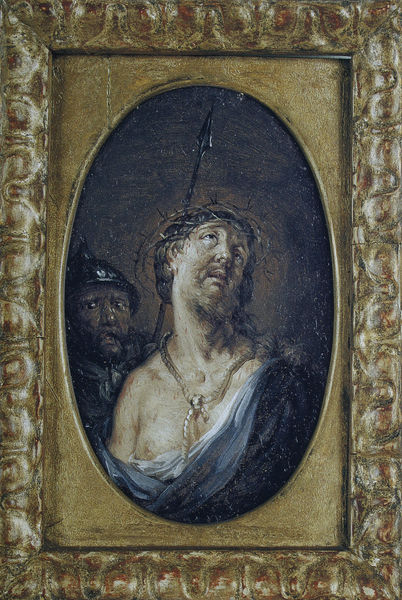
Titel: Ecce Homo
Künstler: Januarius Zick
Standort: Mainz
Institution: Landesmuseum
Schlagwörter: blau, dunkel, gemälde, gott, kopf, körper, mann, nackt, schatten, umhang, weiß, ocker, braun, brust, haar, hell, hintergrund, licht, mund, männer, nase, schmuck, schwarz, stirn, blick, tuch, beige, ornament, alt, bart, gesichter, kappe, mütze, arm, arme, augen, band, barock, bibel, bärtig, gesicht, kleidung, knoten, mord, rahmen, silber, spitze, tod, vollbart, ärmel, bild, bildnis, hals, porträt, öl, auge, gewand, gold, haare, kutte, mantel, stoff, stoffe, strick, kinn, lippen, locken, schulter, schultern, oval, bilderrahmen, rahmung, zwei, kette, tau, lanze, büste, finster, metall, kordel, brustwarze, brustwarzen, entblößt, halskette, foto, eisen, medaillon, vergoldet, religion, seil, gefangen, soldat, waffe, helm, entwurf, altar, römer, anhänger, christus, jesus, jesus christus, kreuzigung, leid, leiden, schmerz, krieger, dornen, krönung, wächter, heiliger, plan, speer, golden, gerahmt, gefangener, solber, sakral, christentum, dornenkrone, sohn, schlaufe, christi, dornenkranz, fessel, verziehrung, andachtsbild, mandorla, bärtiger, folter, passion, speerspitze, nippel, mitleid, dorn, judas, longinus, kreuzweg, sakralkunst, pfeilspitze, dornenkrönung, leidend, ecce homo, sohn gottes, söldner, fear, bildrahemn, crucification, fright, longiinus, mauritius, suffering, empathie, bolusgrund, al, einfühlen, inkarntat, jessu